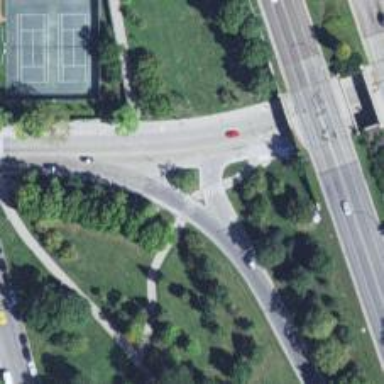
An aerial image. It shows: Footway crossing with traffic island.